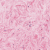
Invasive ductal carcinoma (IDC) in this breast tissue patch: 0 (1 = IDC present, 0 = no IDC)